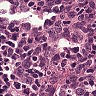
Metastatic tissue present: no